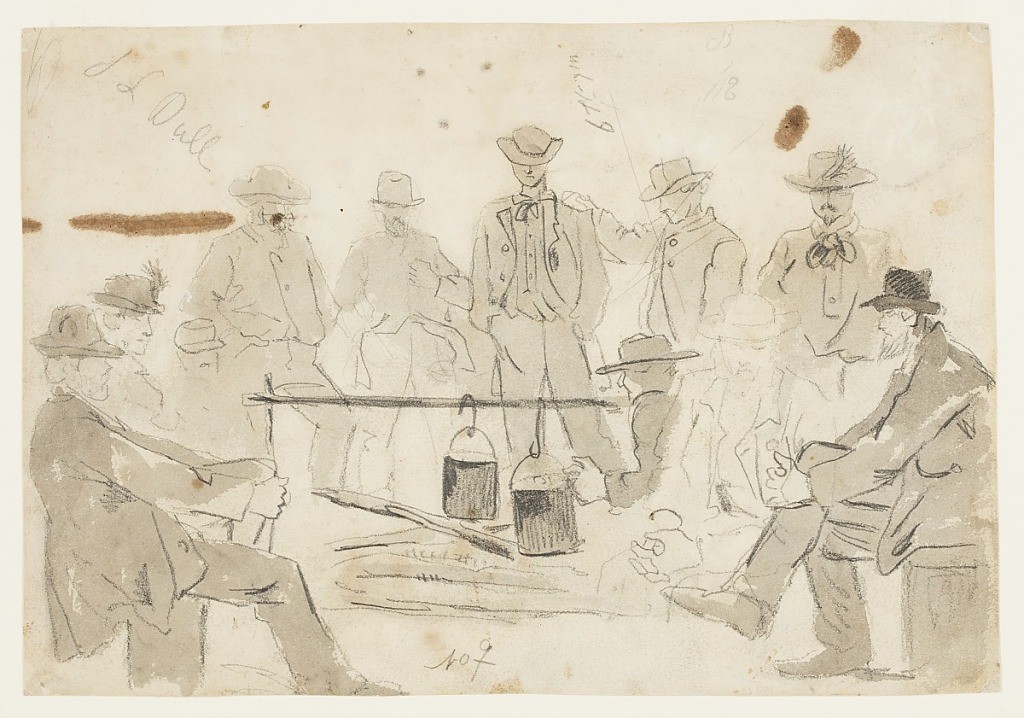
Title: Campfire with Soldiers
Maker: Winslow Homer, American, 1836–1910
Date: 1861
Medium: Recto: Graphite, brush and gray wash on paper Verso: Graphite on paper
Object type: Drawing
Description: Recto:  Horizontal view of a campfire with soldiers grouped about it.
Verso: Trial lettering for caption of the illustration, "Songs of the War," published in Harper's Weekly, November 23, 1861.